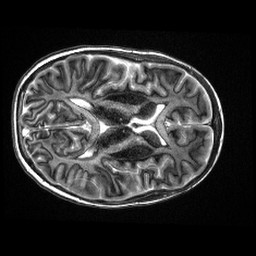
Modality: MP2RAGE
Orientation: axial
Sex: female
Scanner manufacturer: siemens
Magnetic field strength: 3 T
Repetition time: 5 s
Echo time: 0.00368 s